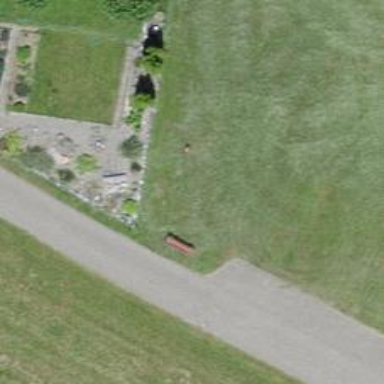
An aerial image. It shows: Bench for seating.